Interaction volume radius: 5 \u00c5
Interaction volume height: 40 \u00c5
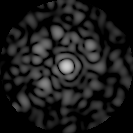
Disorder parameter: 0.8204